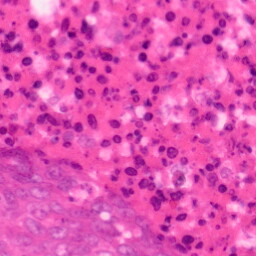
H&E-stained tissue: Colon